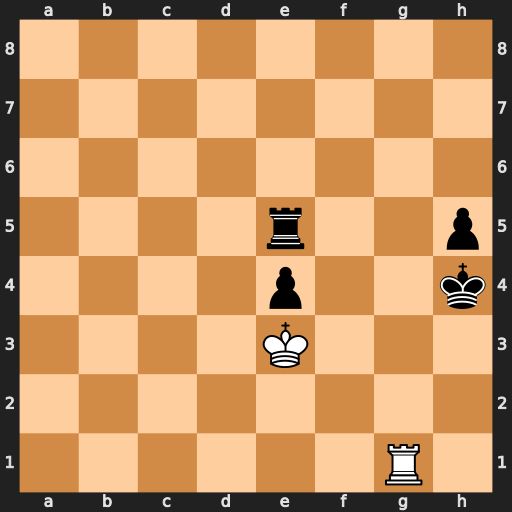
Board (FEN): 8/8/8/4r2p/4p2k/4K3/8/6R1
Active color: w
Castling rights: -
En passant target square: -
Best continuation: Kf4 Kh3 Kxe5